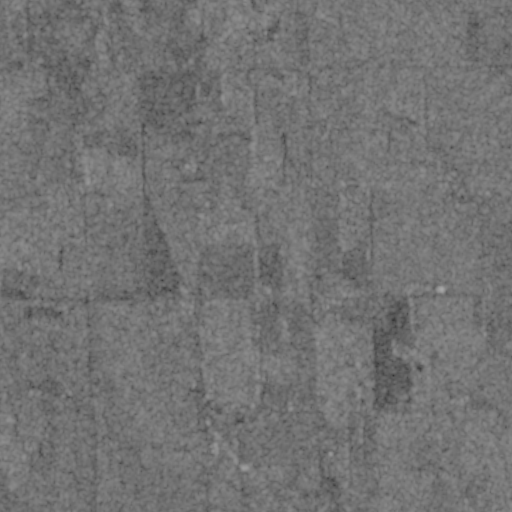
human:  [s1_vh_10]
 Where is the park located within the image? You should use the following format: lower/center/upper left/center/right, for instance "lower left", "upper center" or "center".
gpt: The park is located in the center left of the image.
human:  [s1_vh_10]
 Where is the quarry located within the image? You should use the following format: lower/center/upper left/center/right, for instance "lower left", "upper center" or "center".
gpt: The quarry is located in the center left of the image.
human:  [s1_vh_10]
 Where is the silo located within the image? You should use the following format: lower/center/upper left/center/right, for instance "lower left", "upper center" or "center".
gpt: The silo is located in the center right of the image.
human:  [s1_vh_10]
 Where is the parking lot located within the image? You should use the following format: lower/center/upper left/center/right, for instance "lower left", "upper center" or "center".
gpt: There is no parking lot in the image.

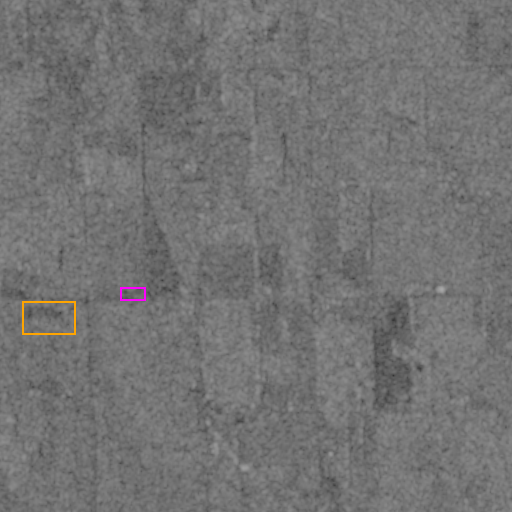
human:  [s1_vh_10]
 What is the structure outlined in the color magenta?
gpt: The structure outlined in magenta is a park.
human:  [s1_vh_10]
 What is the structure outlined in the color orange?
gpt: The structure outlined in orange is a quarry.
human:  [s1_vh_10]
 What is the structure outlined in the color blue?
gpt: There is no blue outline.